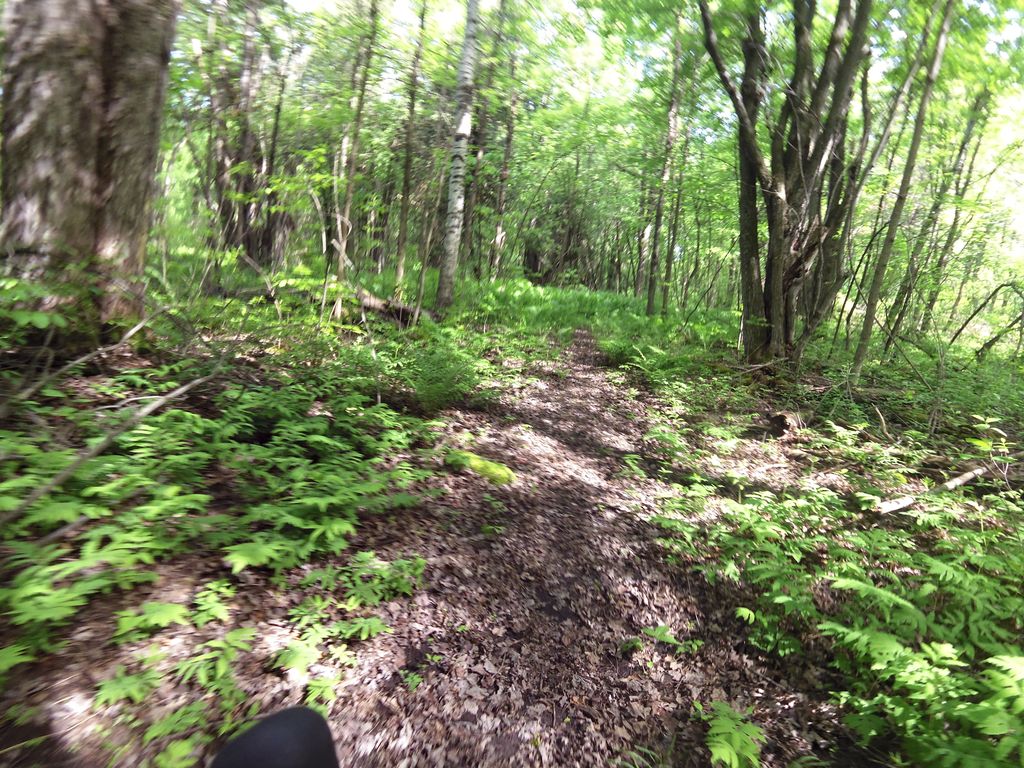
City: ottawa-gatineau